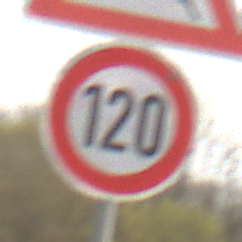
Verkehrszeichen: Geschwindigkeit120
Zusatzzeichen oben: WildwechselRechts
Umgebung: Outdoor, Suburban
Tageszeit: MorningAfternoon
Wetter: Overcast
Licht: Natural
Jahreszeit: NotSpecified
Kontrast: LowContrast